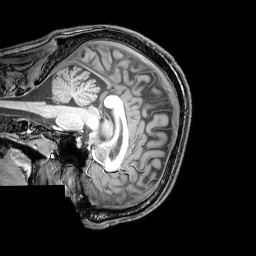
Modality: T1w
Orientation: sagittal
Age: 26
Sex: male
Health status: healthy
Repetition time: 0.081 s
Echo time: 0.037 s